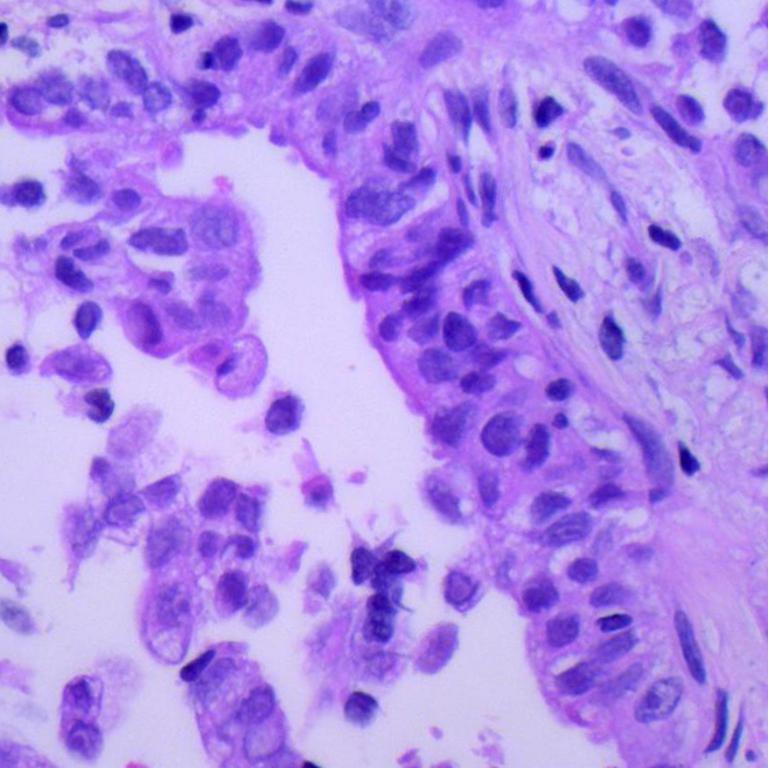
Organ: lung
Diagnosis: adenocarcinomas